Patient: sex F, age 54
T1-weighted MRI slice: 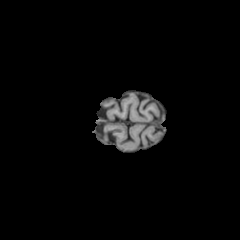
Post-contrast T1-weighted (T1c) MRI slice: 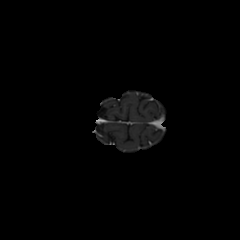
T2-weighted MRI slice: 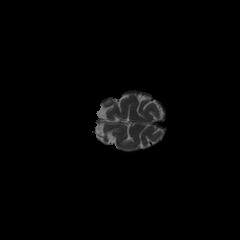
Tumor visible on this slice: no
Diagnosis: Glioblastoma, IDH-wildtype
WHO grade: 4